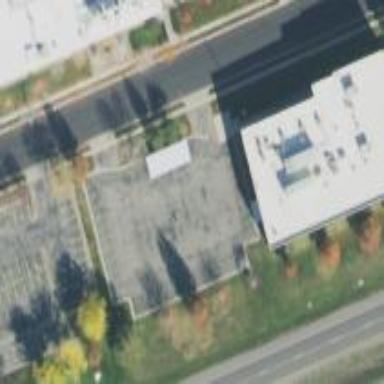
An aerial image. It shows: Commercial building.